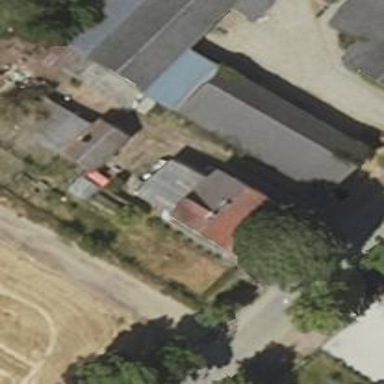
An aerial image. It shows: Shed building.